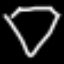
Label: diamond